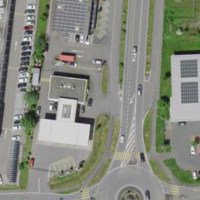
EUNIS habitat code: 44
Species observed at this site:
Cypripedium calceolus
Passer domesticus